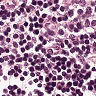
Metastatic tissue present: no